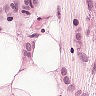
Metastatic tissue present: yes